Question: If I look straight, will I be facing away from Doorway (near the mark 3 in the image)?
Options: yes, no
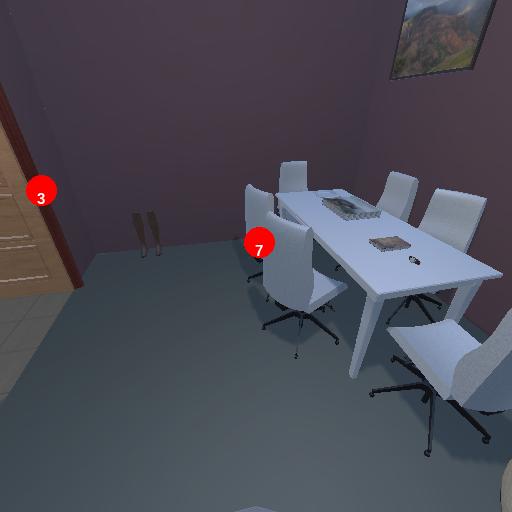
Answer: yes